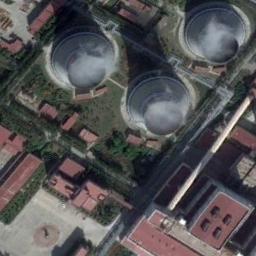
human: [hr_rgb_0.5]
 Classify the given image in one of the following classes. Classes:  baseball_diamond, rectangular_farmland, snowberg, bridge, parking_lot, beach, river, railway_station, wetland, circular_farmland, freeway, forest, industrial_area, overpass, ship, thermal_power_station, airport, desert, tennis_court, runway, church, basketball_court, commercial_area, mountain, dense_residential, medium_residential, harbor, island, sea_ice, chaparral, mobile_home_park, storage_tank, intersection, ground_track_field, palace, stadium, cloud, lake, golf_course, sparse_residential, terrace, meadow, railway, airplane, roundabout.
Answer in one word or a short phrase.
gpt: thermal_power_station